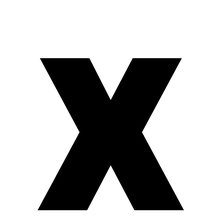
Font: Roboto_Black